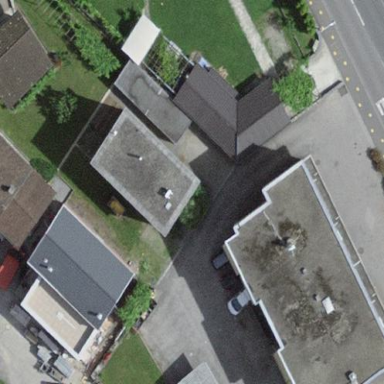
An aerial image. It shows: Commercial building.